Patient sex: M
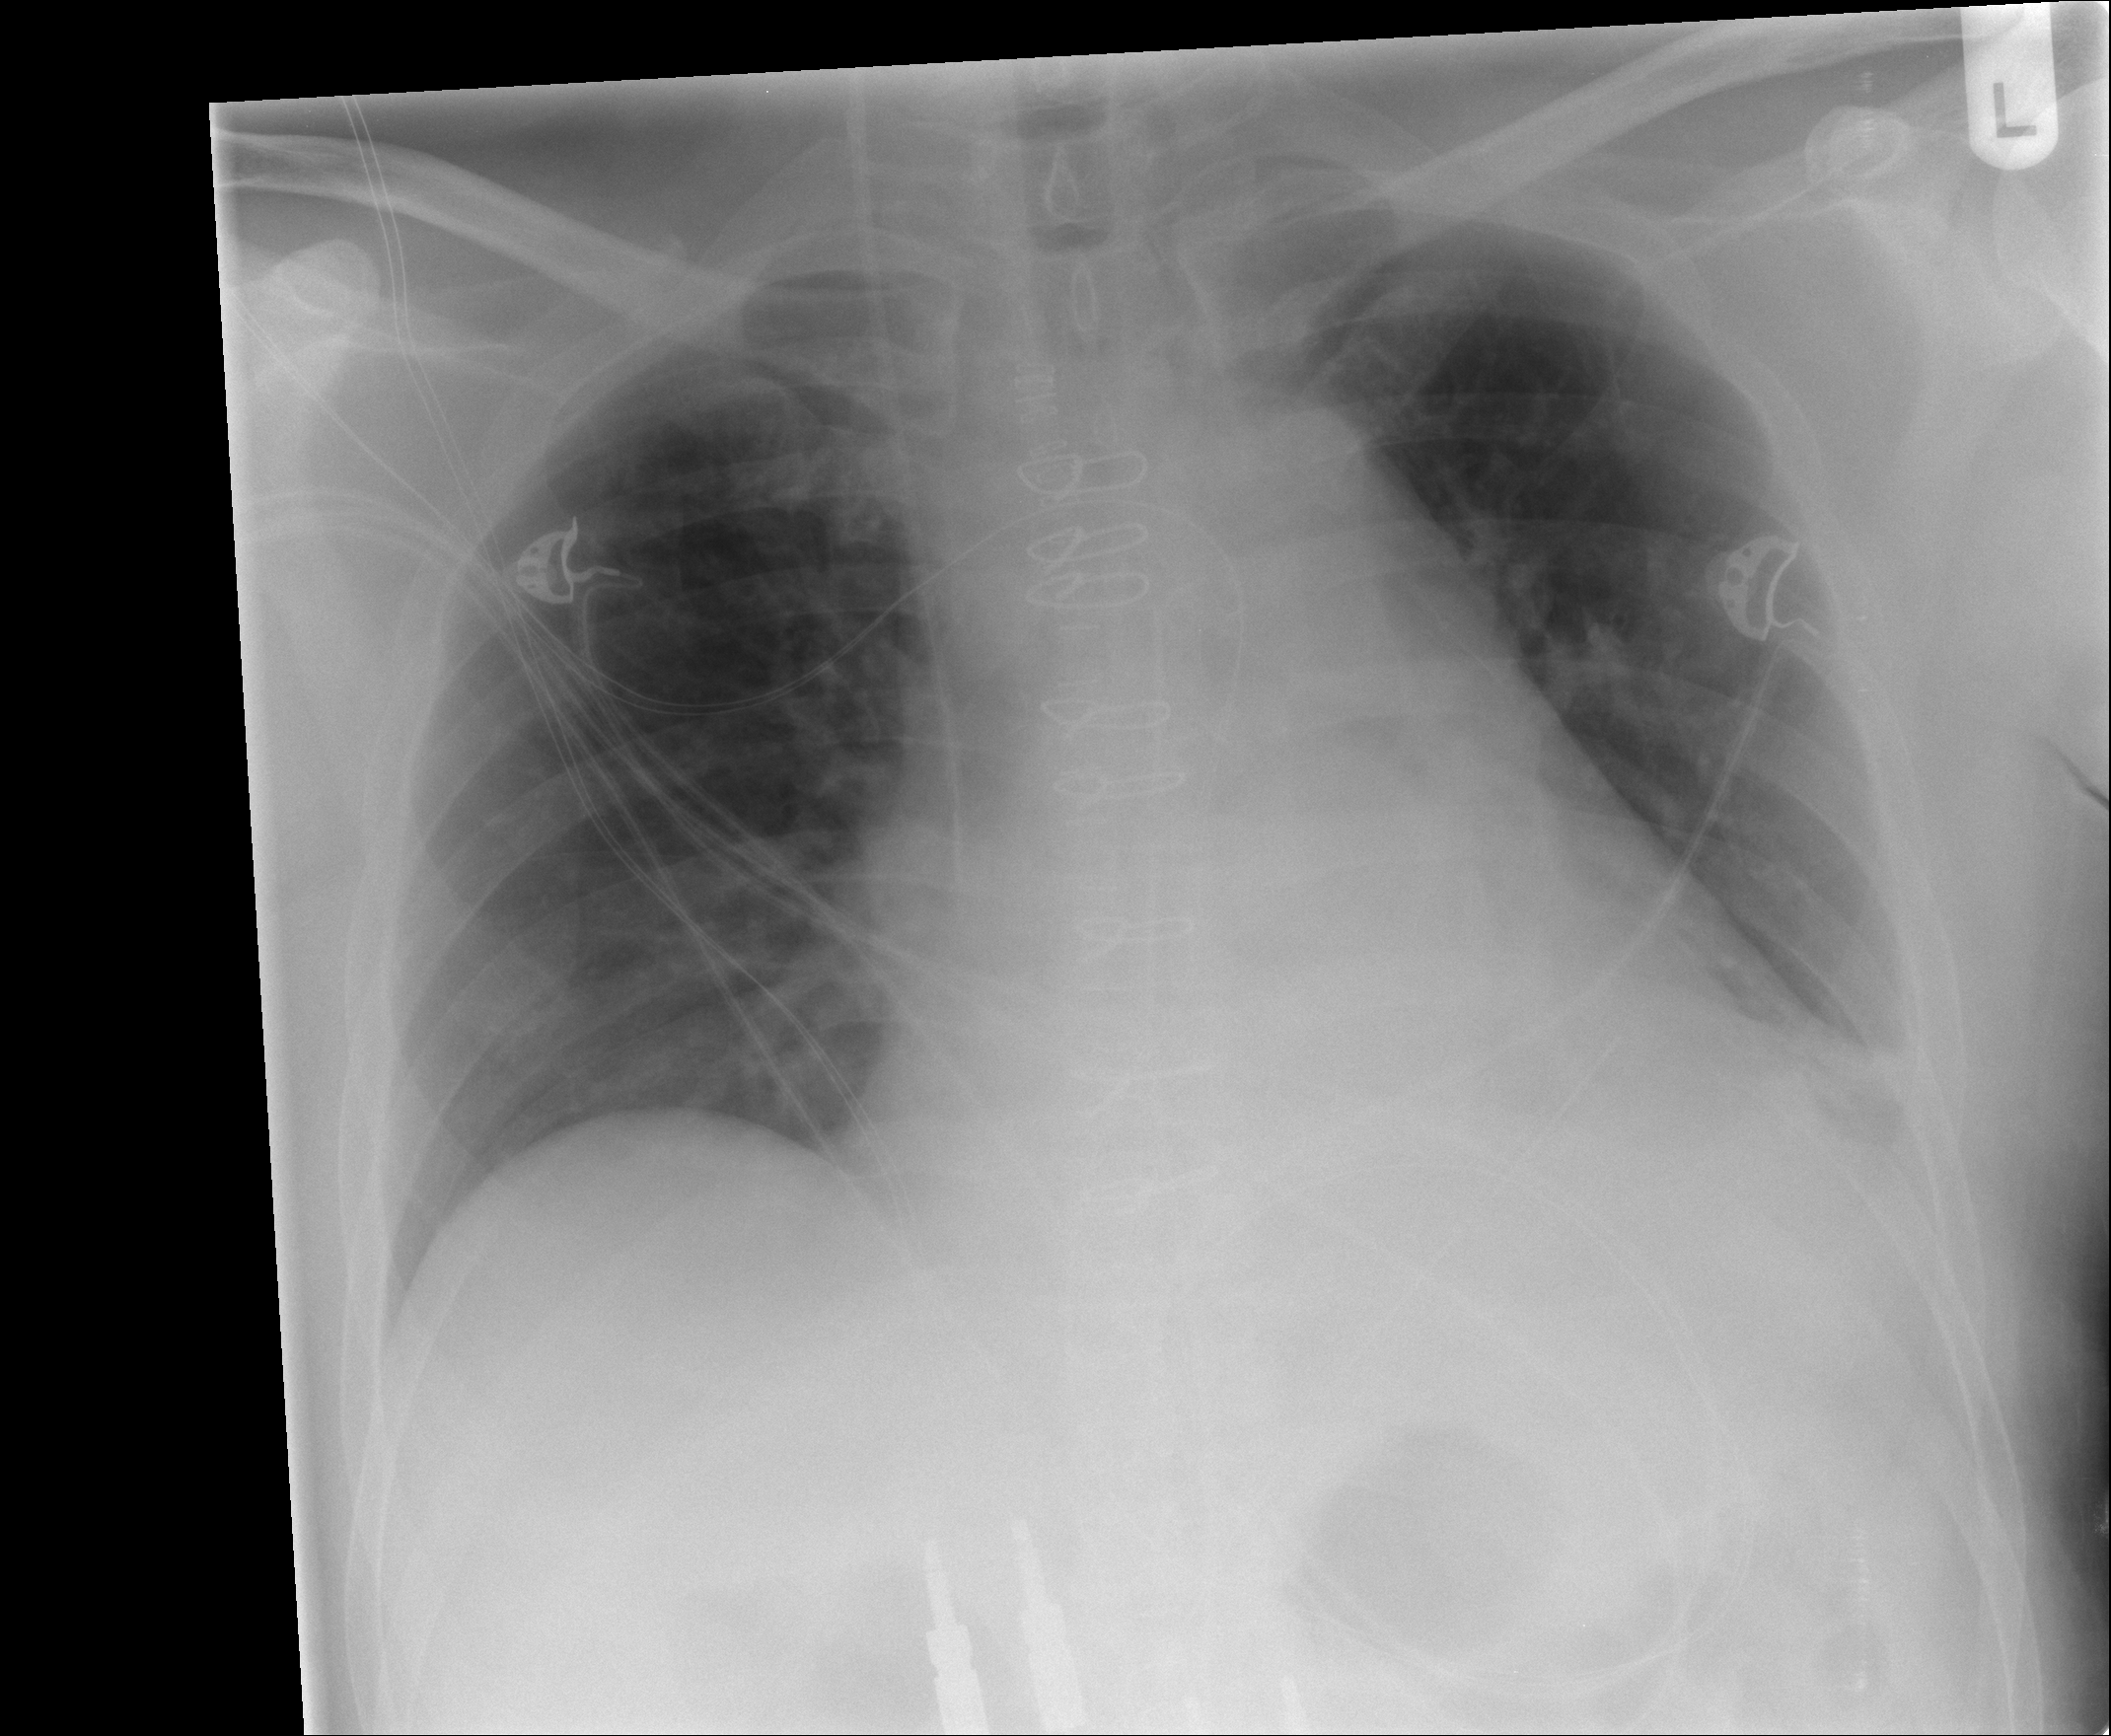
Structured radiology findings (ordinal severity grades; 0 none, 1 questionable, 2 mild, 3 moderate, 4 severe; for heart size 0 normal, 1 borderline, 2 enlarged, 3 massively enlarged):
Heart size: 1
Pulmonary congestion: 0
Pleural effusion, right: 0
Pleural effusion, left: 2
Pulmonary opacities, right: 0
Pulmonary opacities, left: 0
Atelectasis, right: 0
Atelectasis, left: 2